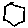
Label: hexagon